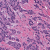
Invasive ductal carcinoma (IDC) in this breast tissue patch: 1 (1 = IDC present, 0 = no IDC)